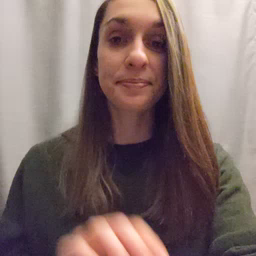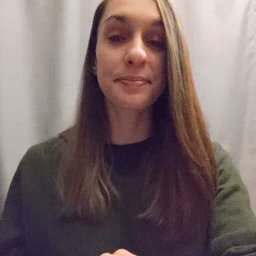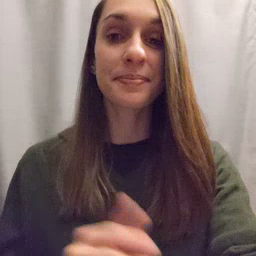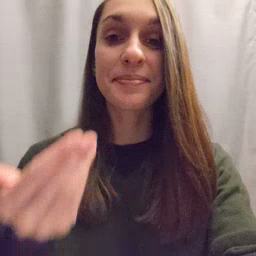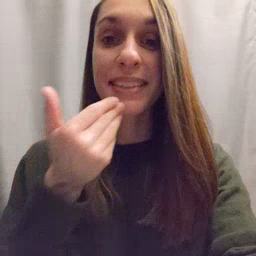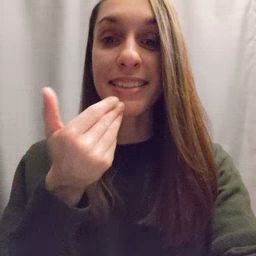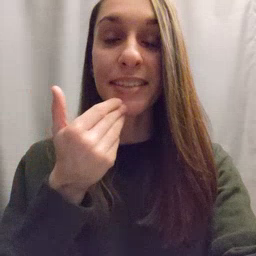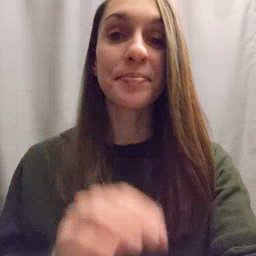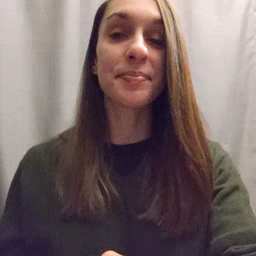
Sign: pizza